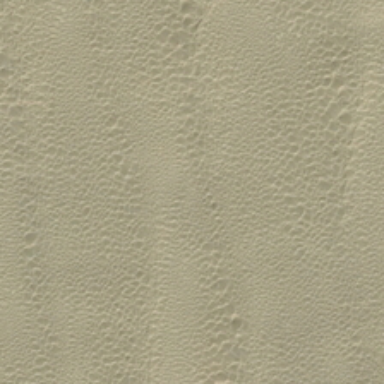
A piece of sand in the desert is like fish scale .